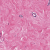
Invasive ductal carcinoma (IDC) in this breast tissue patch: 0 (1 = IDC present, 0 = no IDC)